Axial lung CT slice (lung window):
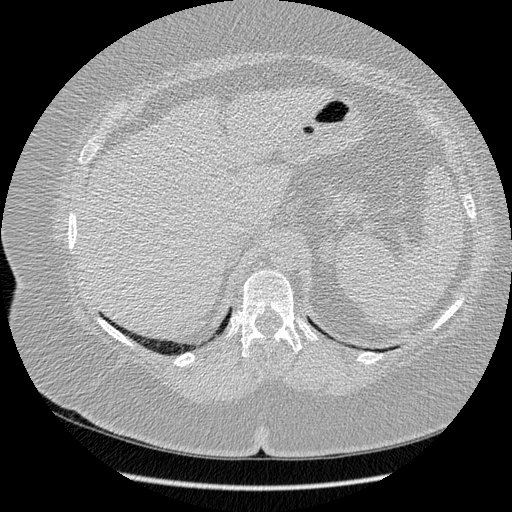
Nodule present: no